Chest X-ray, PA view. Patient: 58 years old, sex F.
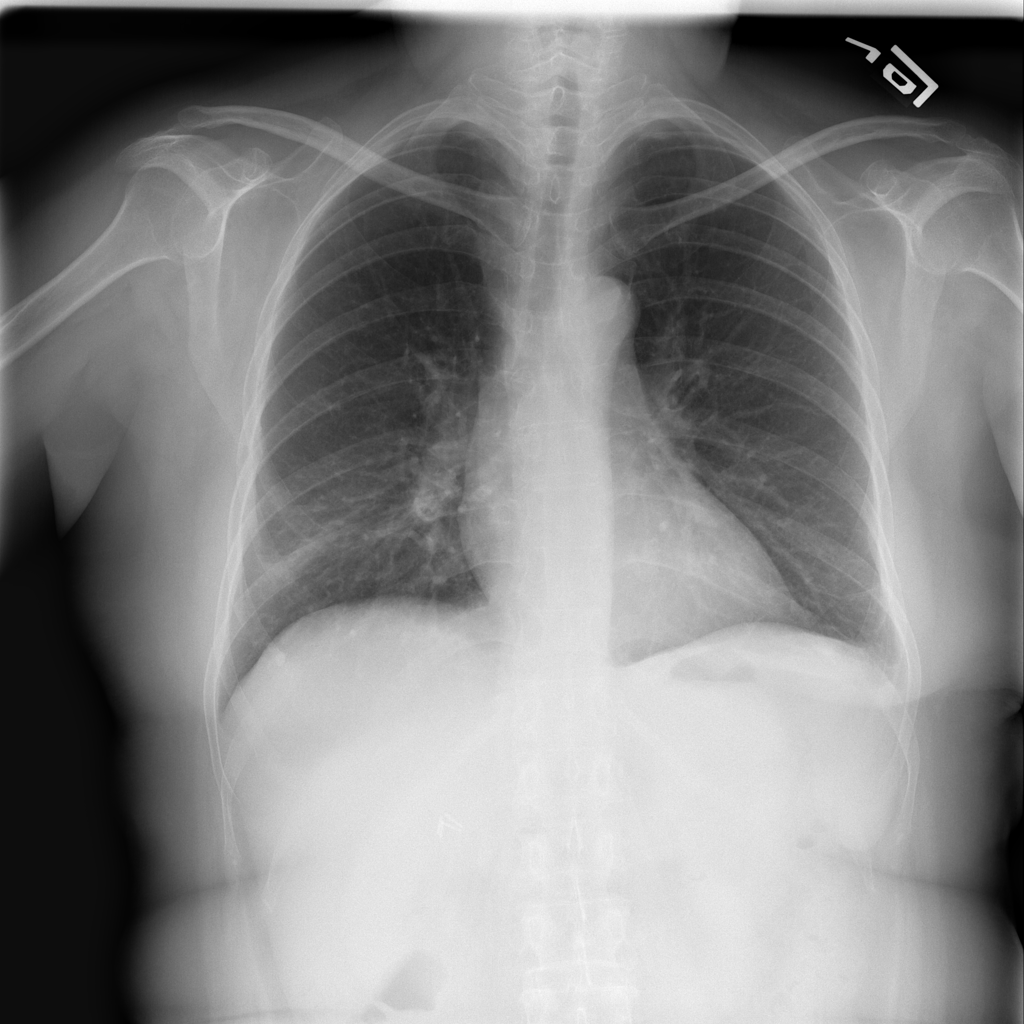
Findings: Atelectasis, Fibrosis